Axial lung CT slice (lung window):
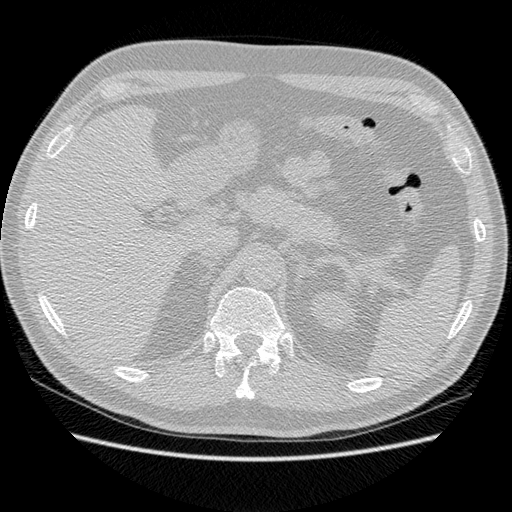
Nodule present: no